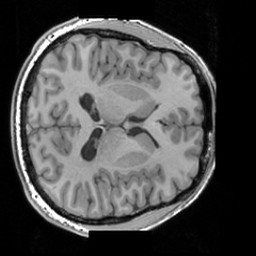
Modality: T1w
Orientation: axial
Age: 23
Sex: male
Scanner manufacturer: siemens
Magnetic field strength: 3 T
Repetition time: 1.63 s
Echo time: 0.00311 s